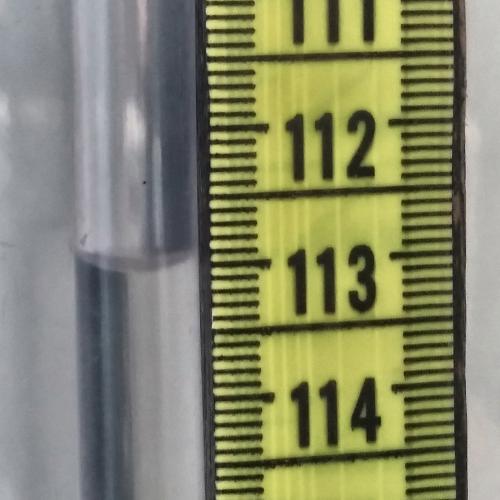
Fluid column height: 113.0 cm